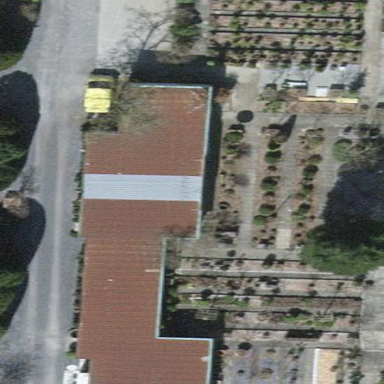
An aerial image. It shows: Flat-roofed building.